Question: I'm having some doubts about transitions. The problem is that when i do the transition:
'''
Register *register1 = [[Register alloc] initWithNibName:nil bundle:nil];
self.registerData = register1;
register1.modalTransitionStyle = UIModalTransitionStyleFlipHorizontal;
[self presentModalViewController:register1 animated:YES];
'''
The background of the transition appears in black like in this image:

How do you think guys i can solve this problem? I would like to have an image to replace this black background. Thanks!
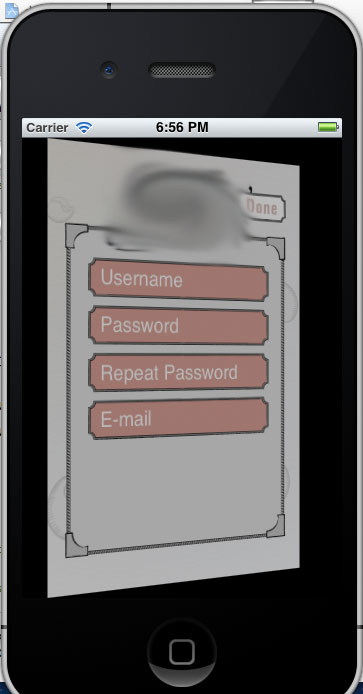
Answer: I had the same problem once. In my case I inserted a 'UIImageView' to the window of the MainWindow. Try the following code to see if this is the right place for you to insert the image:
'''
- (BOOL)application:(UIApplication *)application didFinishLaunchingWithOptions:(NSDictionary *)launchOptions {
self.window.backgroundColor = [UIColor redColor];
}
'''
To use an image instead of a color:
'''
- (BOOL)application:(UIApplication *)application didFinishLaunchingWithOptions:(NSDictionary
UIImageView* background = [[UIImageView alloc] initWithFrame:CGRectMake(0, 0, 320, 480)];
background.image = [UIImage imageNamed:@"Background.png"];
[self.window addSubview:background];
}
'''